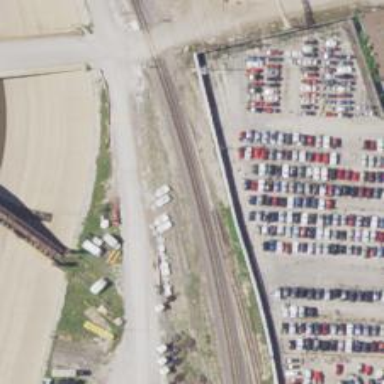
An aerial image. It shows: Abandoned railway.